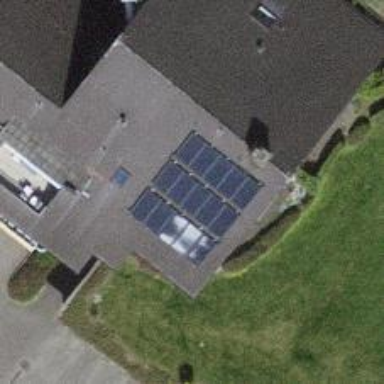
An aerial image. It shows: Solar power generator with photovoltaic panels.